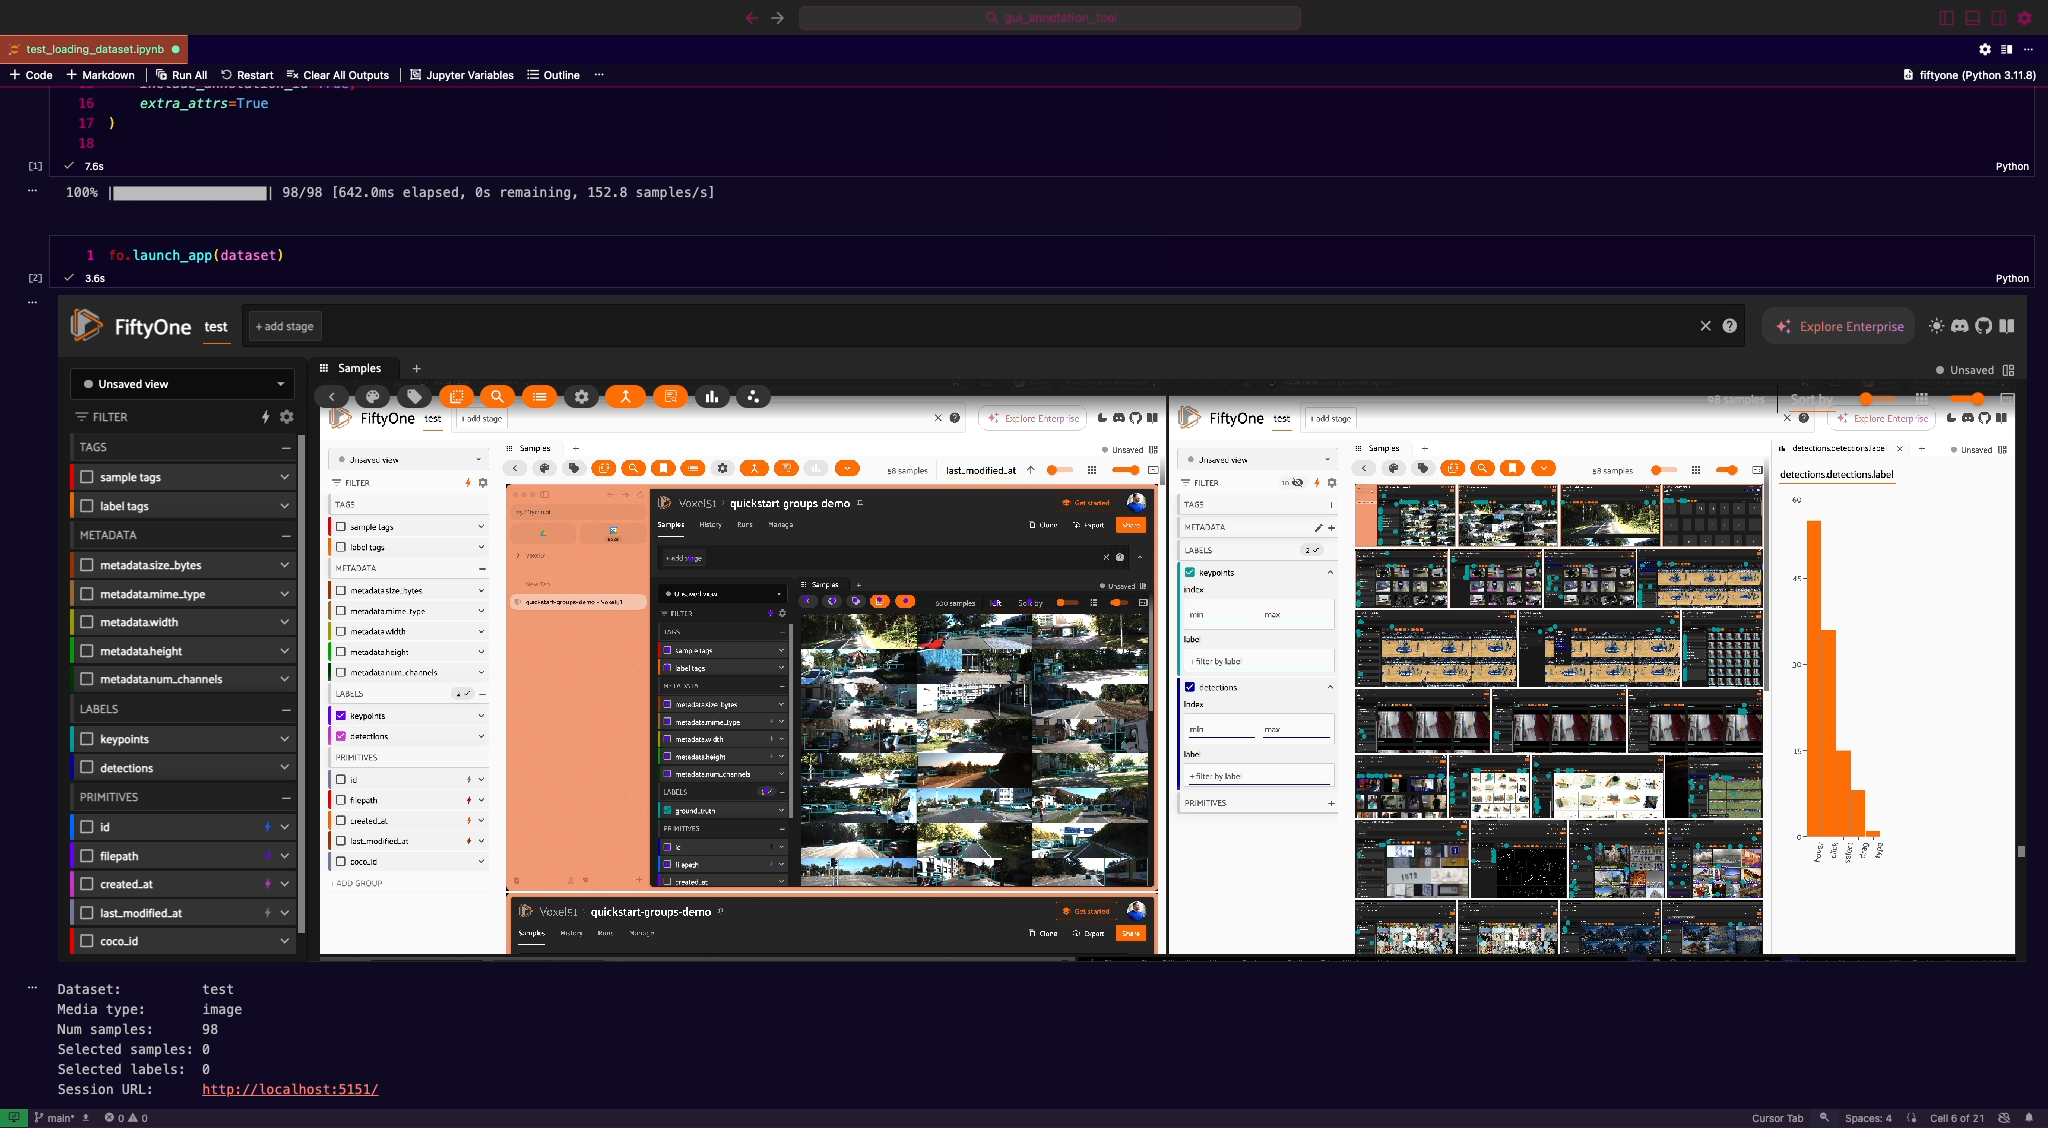
task_description: Display the sample tags on the samples in the samples panel by clicking on the checkbox next to sample tags in the tags group of the sidebar
action_type: click
element_info: Checkbox

task_description: Display the label tags on the samples in the samples panel by clicking on the checkbox next to label tags in the tags group of the sidebar
action_type: click
element_info: Checkbox

task_description: Display the size in bytes of the samples in the samples panel by clicking on the checkbox next to metadata.size_bytes in the metadata group of the sidebar
action_type: click
element_info: Checkbox

task_description: Display the mime types of the samples in the samples panel by clicking on the checkbox next to metadata.mime_type in the metadata group of the sidebar
action_type: click
element_info: Checkbox

action_type: click

task_description: Display the height of the samples in the samples panel by clicking on the checkbox next to metadata.height in the metadata group of the sidebar
action_type: click
element_info: Checkbox

task_description: Display the number of channels of the samples in the samples panel by clicking on the checkbox next to metadata.num_channels in the metadata group of the sidebar
action_type: click
element_info: Checkbox

task_description: Show the keypoints in the samples panel by clicking on the checkbox next to keypoints in the labels group of the sidebar
action_type: click
element_info: Checkbox

task_description: Show the detections in the samples panel by clicking on the checkbox next to detections in the labels group of the sidebar
action_type: click
element_info: Checkbox

task_description: Show the id of the samples in the samples panel by clicking on the checkbox next to id in the primitives group of the sidebar
action_type: click
element_info: Checkbox

task_description: Show the filepath of the samples in the samples panel by clicking on the checkbox next to filepath in the primitives group of the sidebar
action_type: click
element_info: Checkbox

task_description: Display when the samples were created in the samples panel by clicking on the checkbox next to created_at in the primitives group of the sidebar
action_type: click
element_info: Checkbox

task_description: Display when the samples were last modified in the samples panel by clicking on the checkbox next to last_modified_at in the primitives group of the sidebar
action_type: click
element_info: Checkbox

task_description: Display the coco_id of samples in the samples panel by clicking on the checkbox next to coco_id in the primitives group of the sidebar
action_type: click
element_info: Checkbox

task_description: Minimize the tags group in the sidebar
action_type: click
element_info: Icon

task_description: Show available filter options for the sample tags field
action_type: click
element_info: Icon

task_description: Show available filter options for the label tags field
action_type: click
element_info: Icon

task_description: Minimize the metadata group in the sidebar
action_type: click
element_info: Icon

task_description: Show available filter options for metadata.size_bytes located in the metadata group of the sidebar
action_type: click
element_info: Icon

task_description: Show available filter options for metadata.mime_type located in the metadata group of the sidebar
action_type: click
element_info: Icon

task_description: Expand the filter options for metadata.width located in the metadata group of the sidebar
action_type: click
element_info: Icon

task_description: Expand the filter options for metadata.height located in the metadata group of the sidebar
action_type: click
element_info: Icon

task_description: Expand the filter options for metadata.num_channels located in the metadata group of the sidebar
action_type: click
element_info: Icon

task_description: Collapse and minimize the labels group in the sidebar
action_type: click
element_info: Icon

task_description: Expand the filter options for keypoints located in the label group of the sidebar
action_type: click
element_info: Icon

task_description: Expand the filter options for detections located in the label group of the sidebar
action_type: click
element_info: Icon

task_description: Clear any view stage thats been applied to this dataset
action_type: click
element_info: Icon

task_description: Toggle to light mode
action_type: click
element_info: Icon

task_description: Load a different dataset
action_type: select
element_info: Menu Item

task_description: Apply a view stage to this dataset using the view bar
action_type: select
element_info: Menu Item

task_description: Toggle visibility of the sidebar
action_type: click
element_info: Icon

task_description: Open the embeddings panel
action_type: click
element_info: Icon

task_description: Apply tags to the samples or labels in the current view
action_type: click
element_info: Icon

task_description: Open the menu for sorting by text similarity
action_type: click
element_info: Icon
task_description: The location of the tags group in the sidebar
action_type: hover
element_info: Menu Item

task_description: The metadata group in the sidebar
action_type: hover
element_info: Menu Item

task_description: The labels group in the sidebar
action_type: hover
element_info: Menu Item

task_description: The primitives group in the sidebar
action_type: hover
element_info: Menu Item

task_description: Locate the view bar
action_type: hover
element_info: Menu Item

task_description: How to load or save a new workspace for this dataset
action_type: select
element_info: Menu Item

task_description: How to load or save a new view on this dataset
action_type: select
element_info: Menu Item

task_description: Locate the sidebar
action_type: hover
element_info: Menu Item

task_description: Locate the samples panel
action_type: hover
element_info: Menu Item